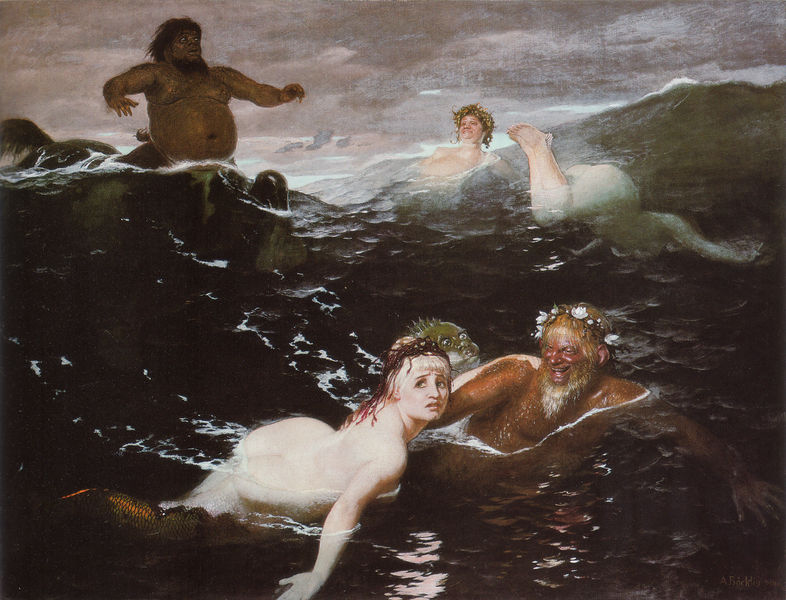
Titel: Im Spiel der Wellen
Künstler: Arnold Böcklin
Standort: München
Institution: Neue Pinakothek
Schlagwörter: akt, dunkel, felsen, fuß, gewitter, gott, hand, haut, himmel, körper, mann, meer, nackt, rubens, wasser, weiß, wolken, baden, fluss, frauen, menschen, mädchen, see, blumen, braun, brust, busen, frau, grau, haar, licht, männer, nacht, schwarz, blick, alt, bart, betrunken, blond, jung, blass, haarschmuck, silber, horizont, nass, spiegelung, wind, gewässer, haare, klassizismus, personen, traurig, reiten, bein, gischt, strand, welle, wellen, alter mann, schaum, angst, sturm, unwetter, woge, wogen, dick, spielen, glanz, bauch, nackte, reflexion, fett, schimmer, lachen, spiel, erschrecken, schwimmen, raub, meerjungfrauen, nixe, nixen, tauchen, haarkranz, kranz, mythologie, dicker mann, necken, fisch, verführung, götter, satyr, böcklin, kentaur, nymphe, pan, zentauer, zentaur, nymphen, eros, entführung, blumenkranz, seerosen, meerjungfrau, arnold, arnold böcklin, deutschrömer, menschlich, ungeheuer, komisch, tosen, flossen, flosse, schreck, schwimmer, erschrocken, feist, fischschwanz, neptun, wassermann, meereswesen, meergott, poseidon, triton, wassermänner, ängstlich, taucher, teuflisch, ann, krenz, meergötter, böcklin?, fette männer, meereswelt, uwe nickel, äolus, sorgenvoll, änglich